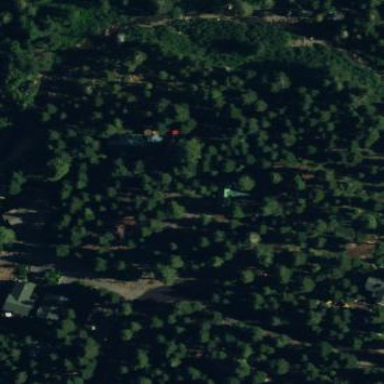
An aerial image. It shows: Evergreen woodland with needle-leaved trees.